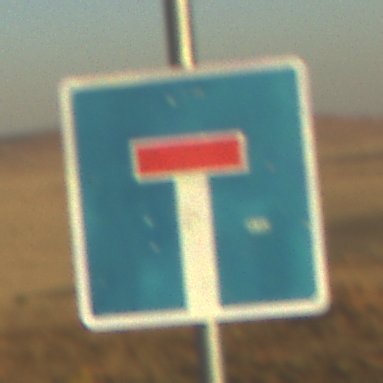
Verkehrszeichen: Sackgasse
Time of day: SunriseSunset
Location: Outdoor (Nature)
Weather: Clear
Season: NotSpecified
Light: Natural